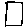
Label: square